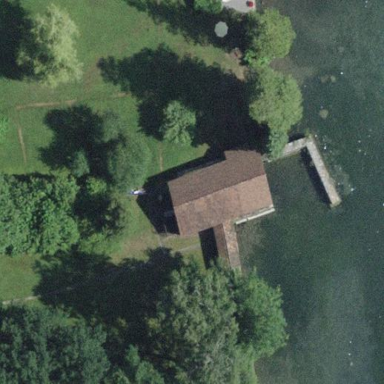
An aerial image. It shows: Boathouse.